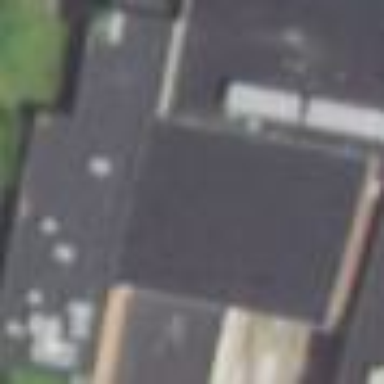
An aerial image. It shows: Part of building.